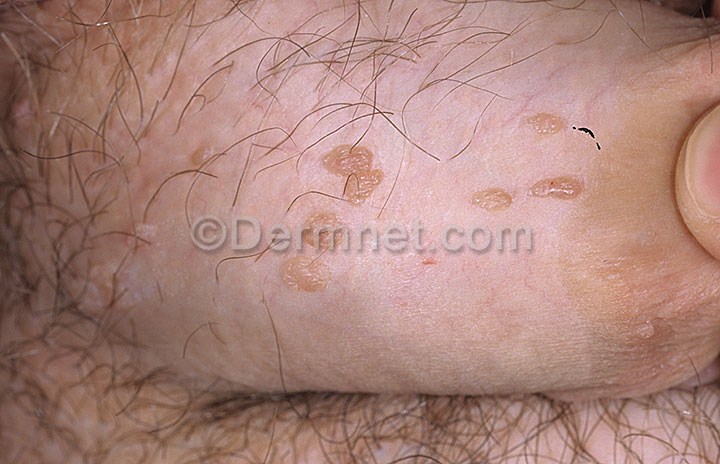
Disease: Herpes HPV and other STDs Photos